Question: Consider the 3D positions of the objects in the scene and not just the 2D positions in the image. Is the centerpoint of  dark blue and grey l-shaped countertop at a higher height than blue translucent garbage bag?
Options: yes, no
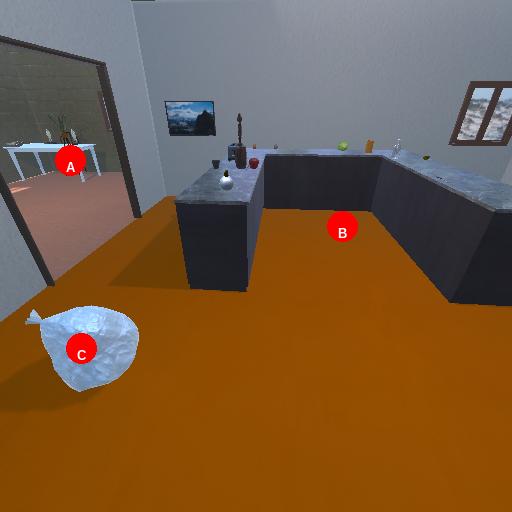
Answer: yes